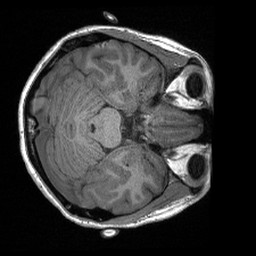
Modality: T1w
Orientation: axial
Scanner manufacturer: siemens
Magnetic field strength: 3 T
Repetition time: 2.4 s
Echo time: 0.00213 s